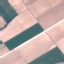
Label: AnnualCrop